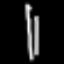
Label: fork